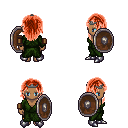
a pixel art fantasy rpg character, female body template, human, dark skin, green robe, gold greaves, red long hairstyle, iron tiara, leather bracers, metal boots, shield, four views (front, back, left, right), 2x2 character sprite sheet, small pixel art, hard edges, no anti-aliasing